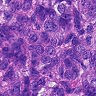
Metastatic tissue present: yes